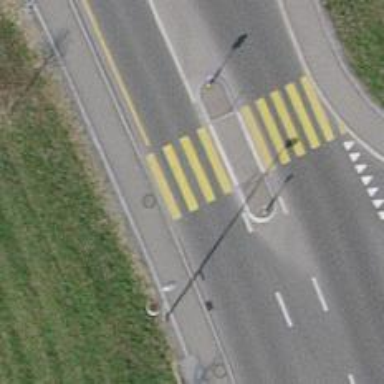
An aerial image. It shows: Marked crossing with pedestrian island.